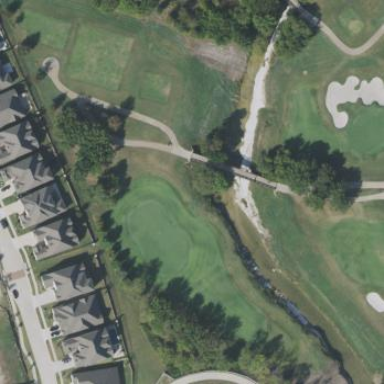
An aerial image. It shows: Rough grassy area used for golf.